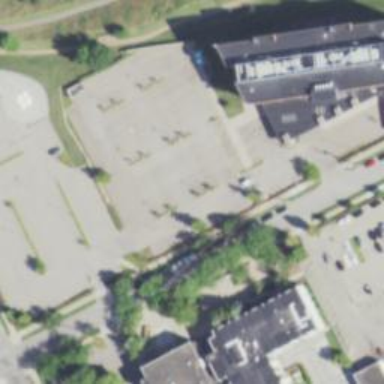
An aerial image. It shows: Parking space is available.